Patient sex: M
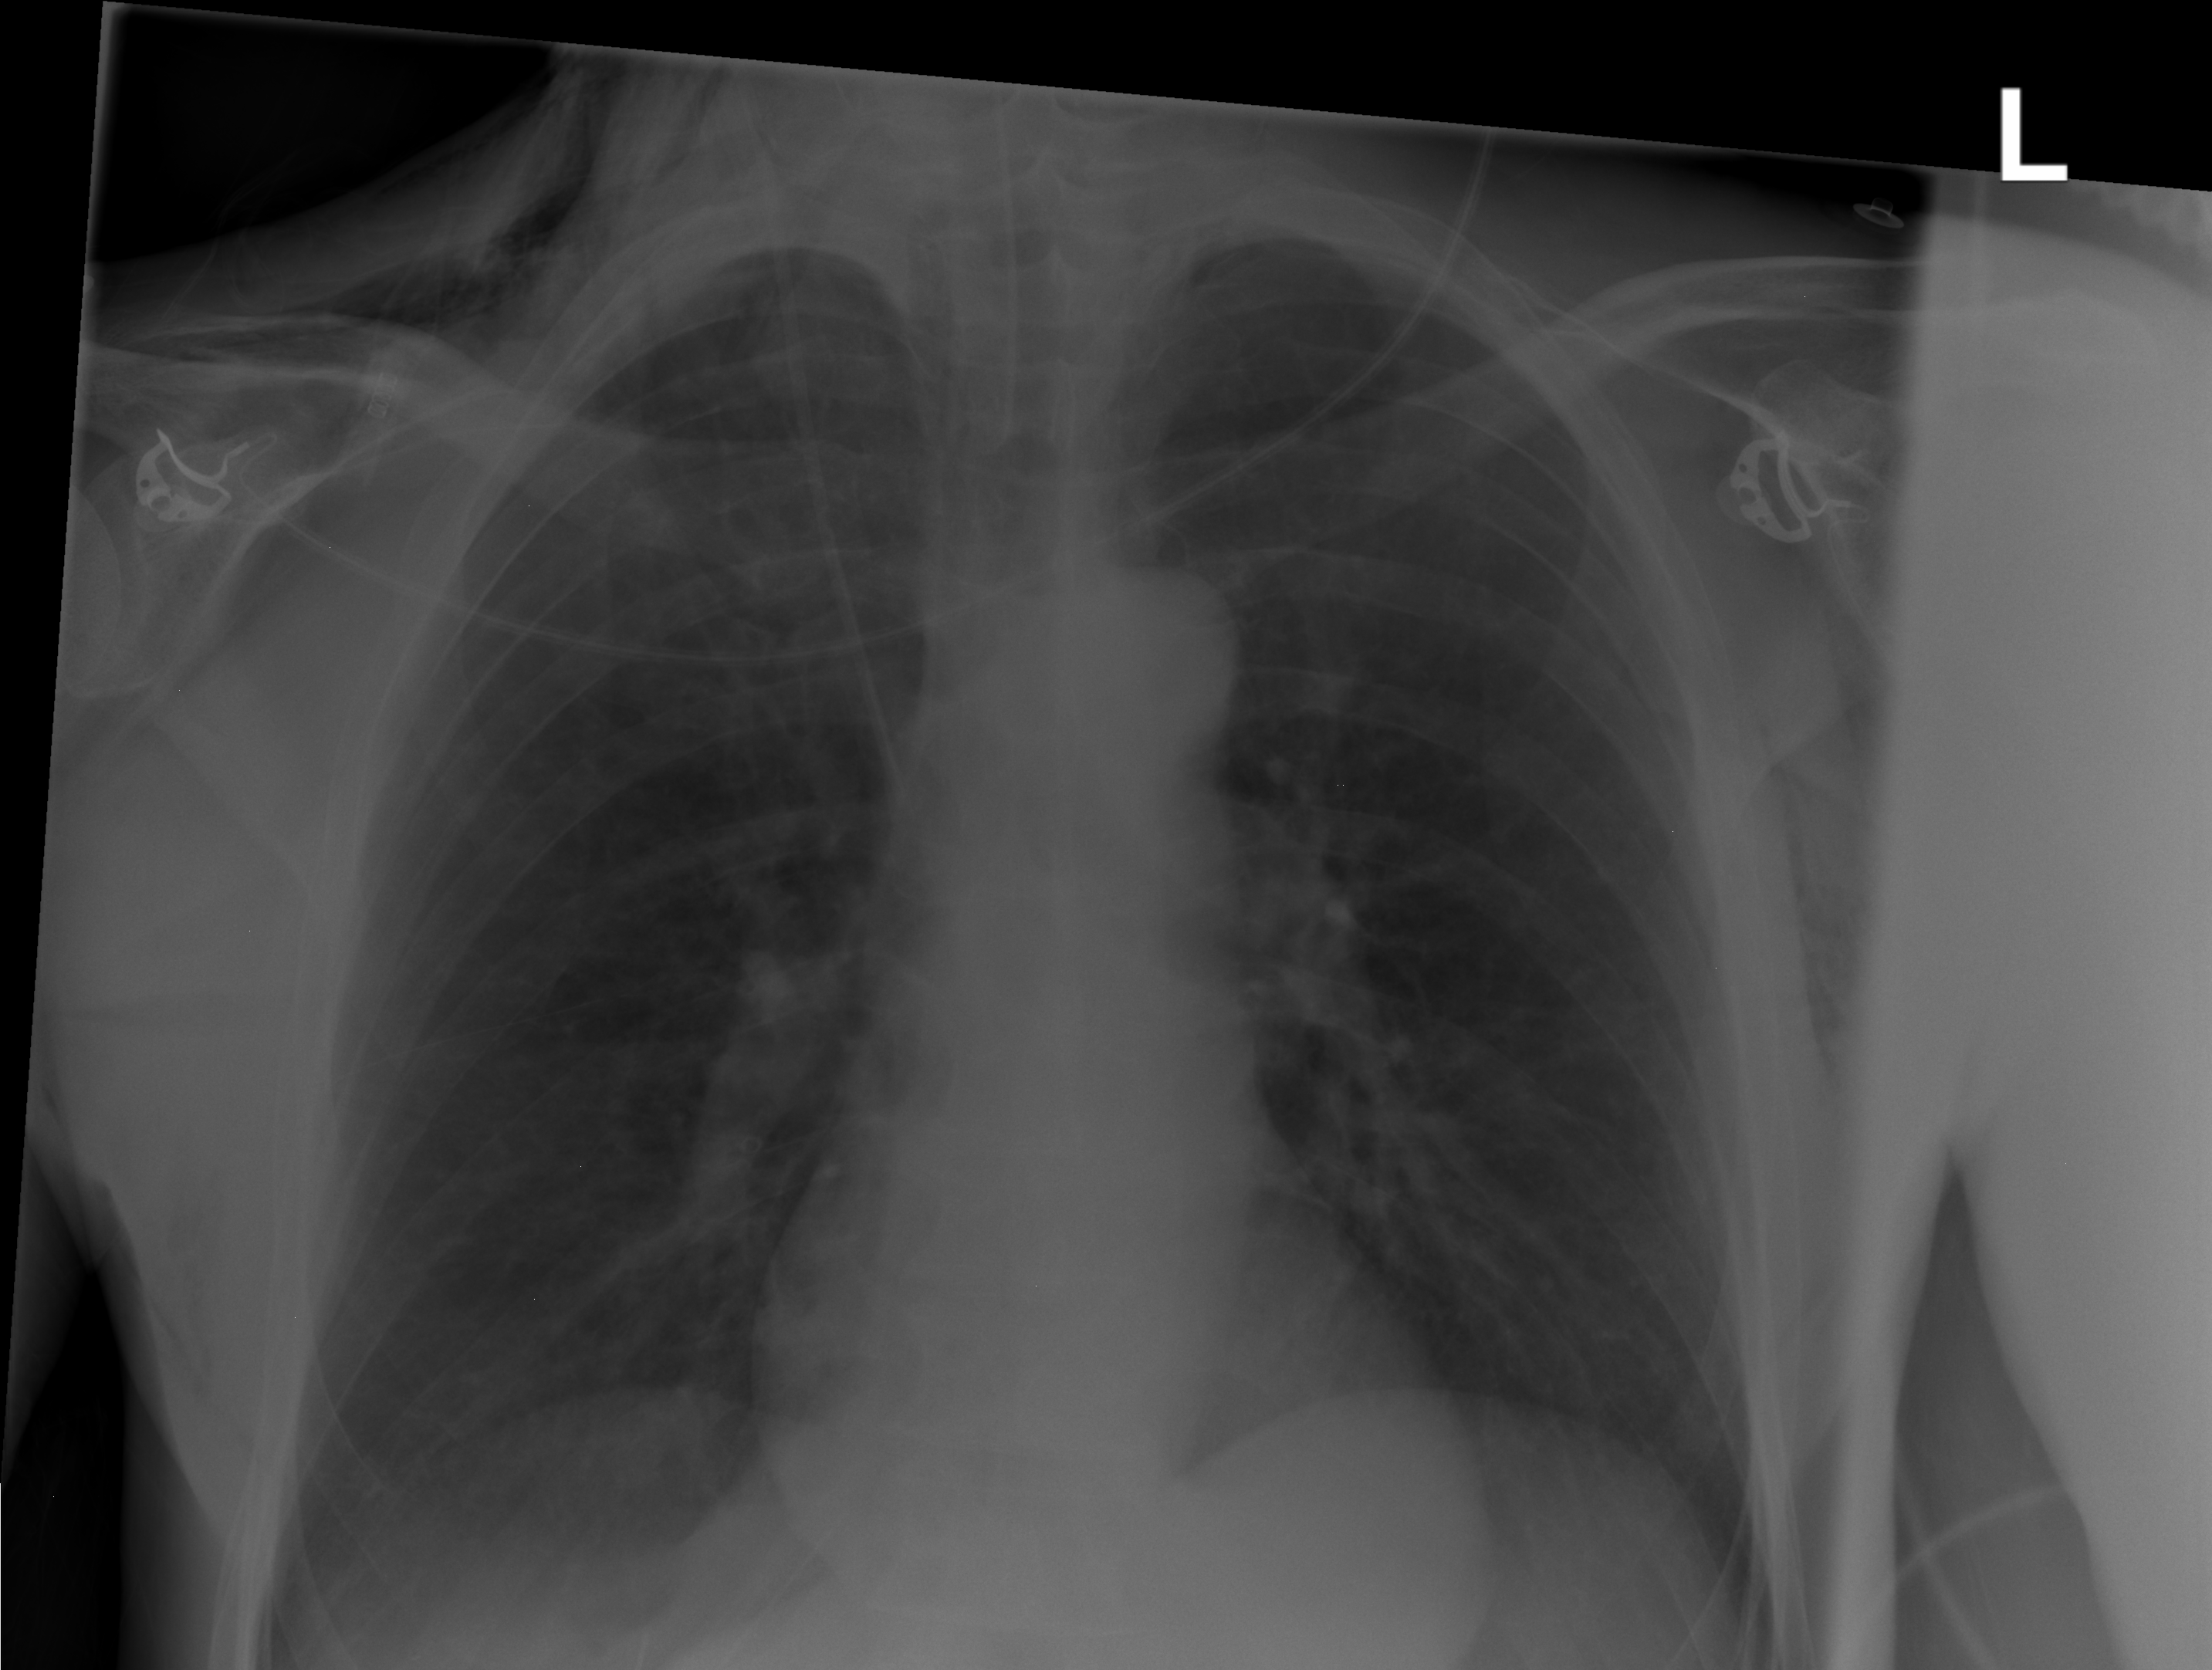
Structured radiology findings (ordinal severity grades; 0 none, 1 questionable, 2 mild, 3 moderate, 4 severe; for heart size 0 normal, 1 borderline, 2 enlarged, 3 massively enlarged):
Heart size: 0
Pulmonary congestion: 0
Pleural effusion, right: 2
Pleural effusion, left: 0
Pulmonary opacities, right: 0
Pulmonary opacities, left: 0
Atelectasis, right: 0
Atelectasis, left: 0